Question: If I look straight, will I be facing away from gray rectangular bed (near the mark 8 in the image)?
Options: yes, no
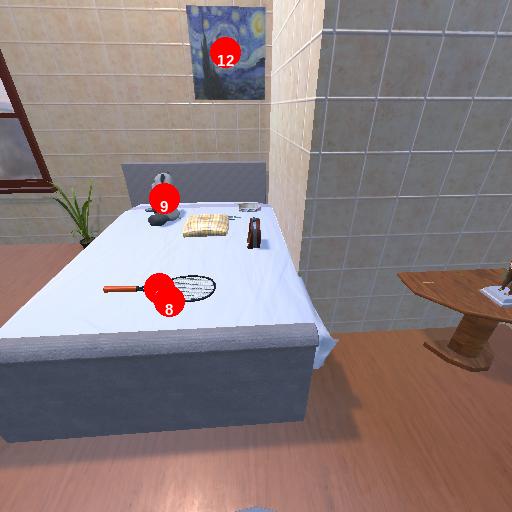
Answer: yes